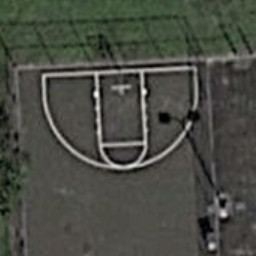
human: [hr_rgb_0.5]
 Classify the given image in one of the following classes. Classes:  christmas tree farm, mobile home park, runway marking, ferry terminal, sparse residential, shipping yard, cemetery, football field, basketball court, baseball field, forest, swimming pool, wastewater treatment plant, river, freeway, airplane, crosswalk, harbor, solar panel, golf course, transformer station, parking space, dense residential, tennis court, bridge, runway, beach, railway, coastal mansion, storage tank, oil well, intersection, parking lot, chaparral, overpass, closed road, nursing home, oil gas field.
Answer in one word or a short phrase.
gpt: basketball court